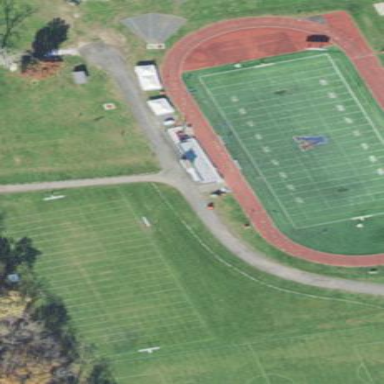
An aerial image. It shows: Pitch for American football.